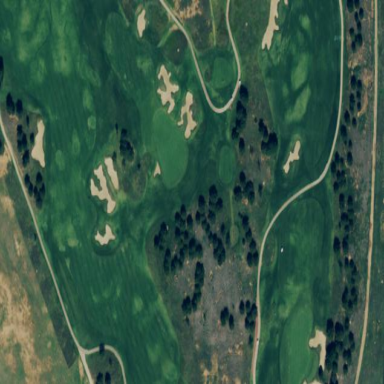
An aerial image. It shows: Rough grassy area used for golf.